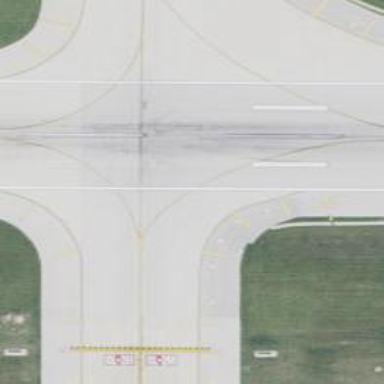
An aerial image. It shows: Image of taxiway at airport.